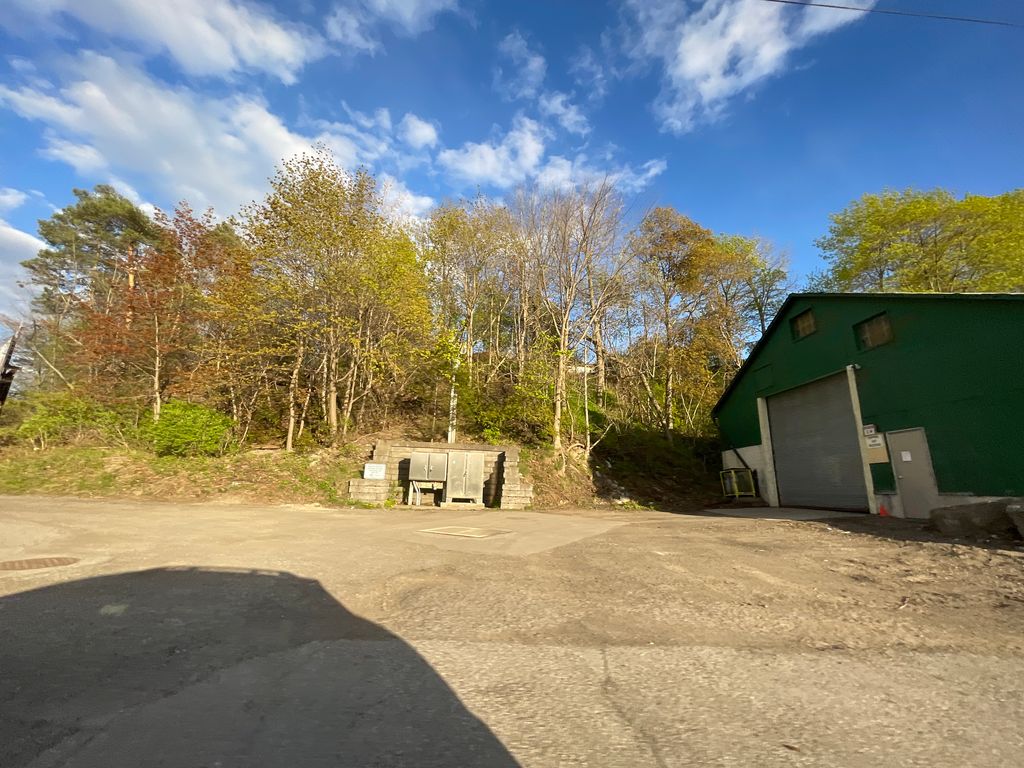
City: kitchener-waterloo